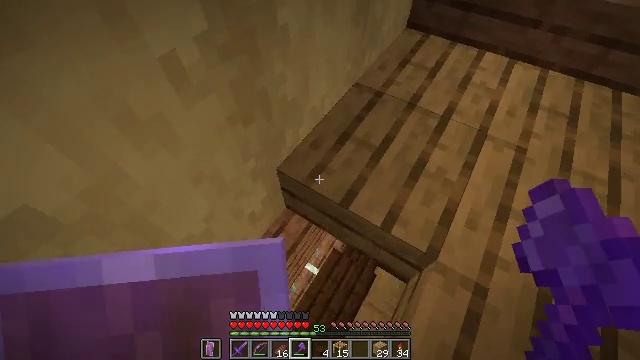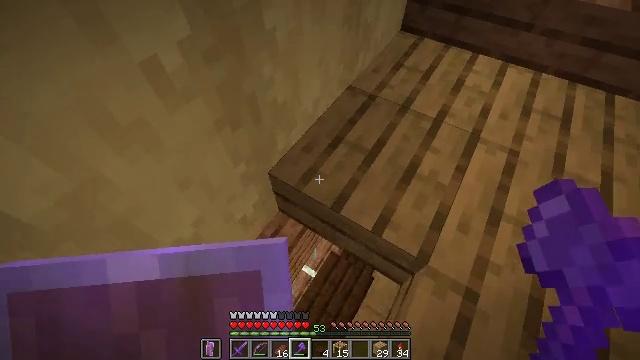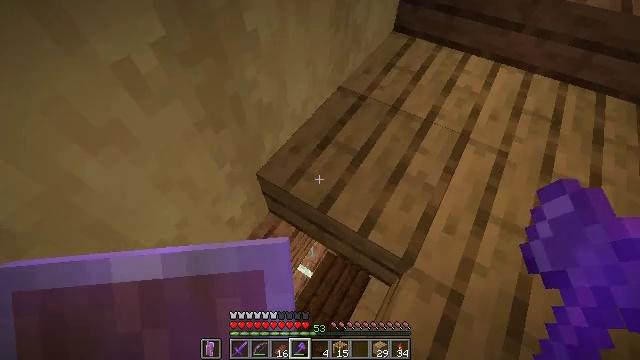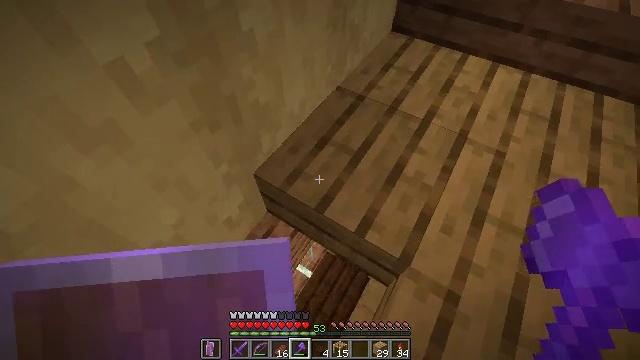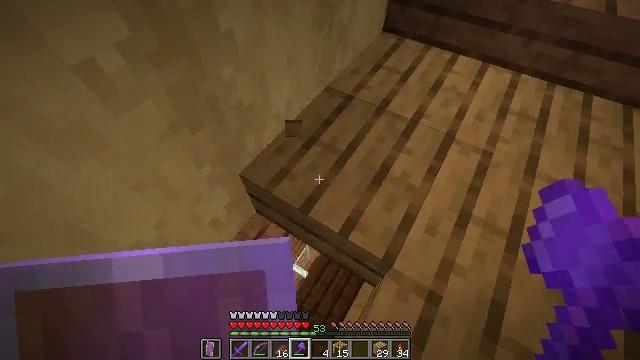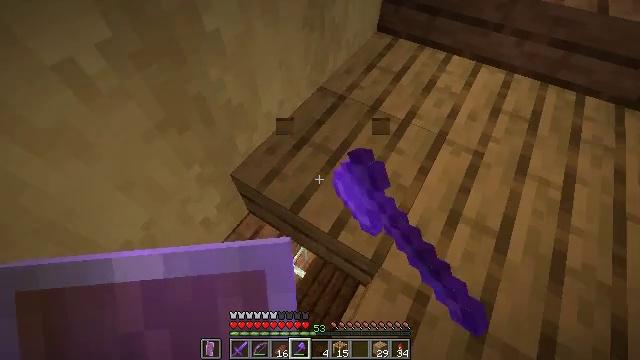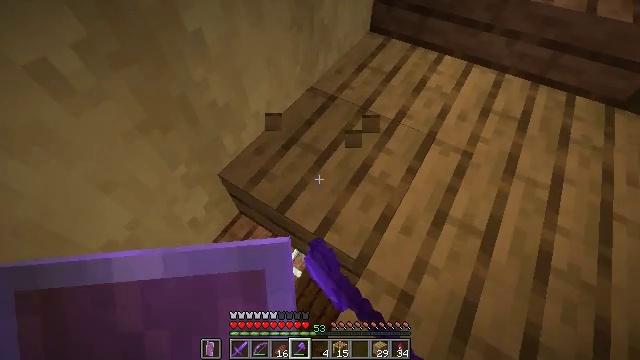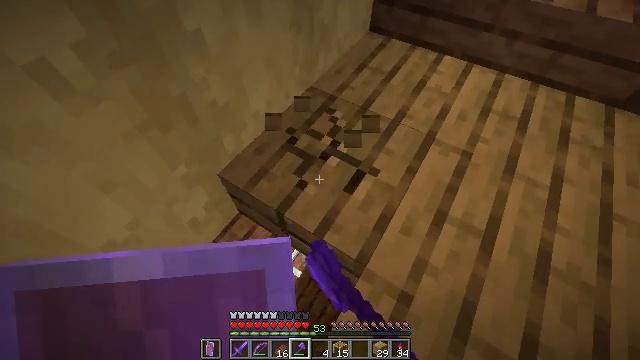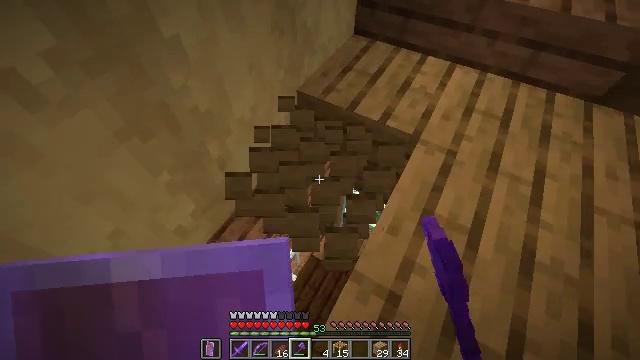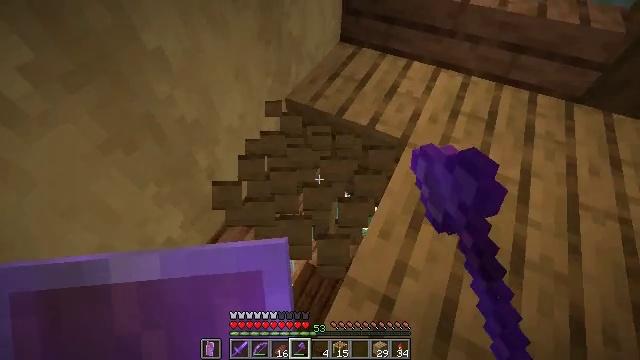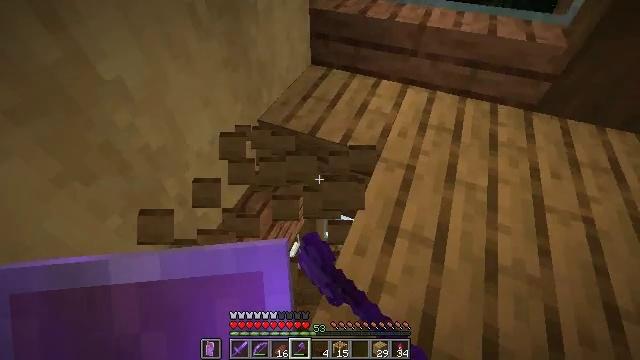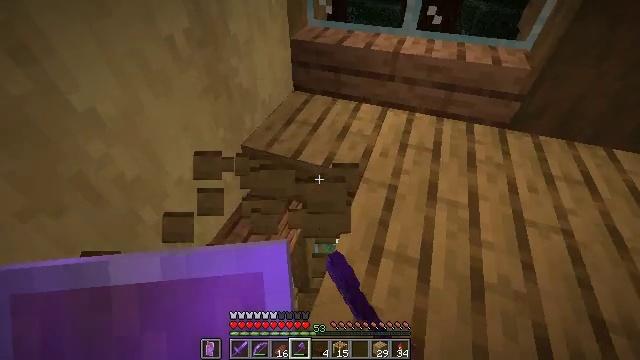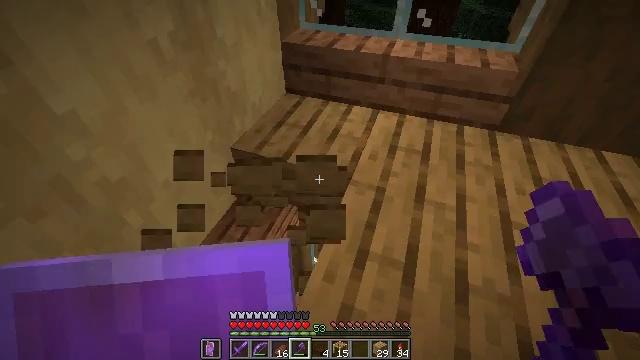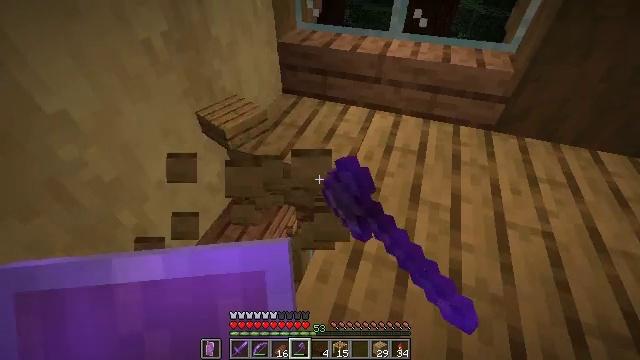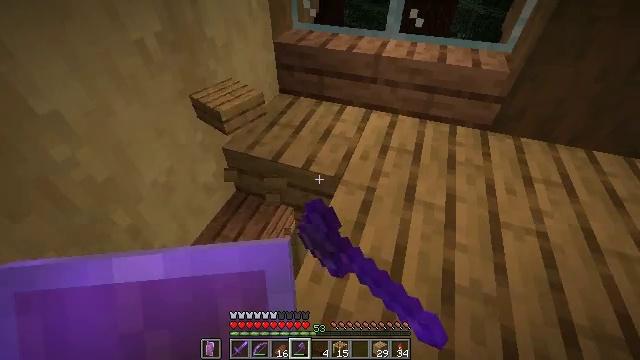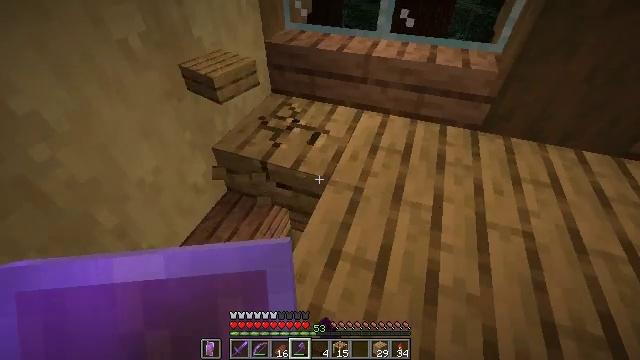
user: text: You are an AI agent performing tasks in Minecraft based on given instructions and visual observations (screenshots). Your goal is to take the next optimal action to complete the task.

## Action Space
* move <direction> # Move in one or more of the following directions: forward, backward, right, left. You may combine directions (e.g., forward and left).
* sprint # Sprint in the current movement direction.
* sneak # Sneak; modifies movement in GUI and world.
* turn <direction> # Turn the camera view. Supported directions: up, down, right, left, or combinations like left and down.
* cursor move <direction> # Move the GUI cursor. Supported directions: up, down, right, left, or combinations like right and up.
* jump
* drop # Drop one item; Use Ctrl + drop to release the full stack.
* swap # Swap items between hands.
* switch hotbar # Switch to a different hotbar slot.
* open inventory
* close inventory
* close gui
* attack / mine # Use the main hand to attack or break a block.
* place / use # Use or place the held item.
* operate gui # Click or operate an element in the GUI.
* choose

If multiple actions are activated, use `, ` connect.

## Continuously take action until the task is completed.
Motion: motion action
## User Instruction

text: Reclaim the oak slab from a structure.
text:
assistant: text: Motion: move right, sneak
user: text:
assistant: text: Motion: move right, sneak
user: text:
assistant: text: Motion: move right, sneak
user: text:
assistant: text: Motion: move right, sneak, attack / mine
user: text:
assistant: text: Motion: move right, sneak, attack / mine
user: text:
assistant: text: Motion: sneak, attack / mine
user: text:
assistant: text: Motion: sneak, attack / mine
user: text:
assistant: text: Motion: move right, sneak, turn right, attack / mine
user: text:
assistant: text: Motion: move right, sneak, turn right and up, attack / mine
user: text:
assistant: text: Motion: move right, sneak, turn right and up, attack / mine
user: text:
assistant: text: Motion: move right, sneak, turn right and up, attack / mine
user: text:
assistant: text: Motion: move right, sneak, attack / mine
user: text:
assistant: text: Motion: move right, sneak, attack / mine
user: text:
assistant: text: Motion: move right, sneak, attack / mine
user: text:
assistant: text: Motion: move right, sneak, attack / mine
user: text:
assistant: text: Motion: move right, sneak, attack / mine
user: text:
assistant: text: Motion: move right, sneak, attack / mine
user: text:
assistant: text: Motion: move right, sneak, attack / mine
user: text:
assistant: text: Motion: move right, sneak, turn right, attack / mine
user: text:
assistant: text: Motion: move right, sneak, turn right, attack / mine
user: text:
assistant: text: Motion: move right, sneak, attack / mine
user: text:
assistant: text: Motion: move right, sneak, turn right, attack / mine
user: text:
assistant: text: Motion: move right, sneak, attack / mine
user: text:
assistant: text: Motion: move right, sneak, attack / mine
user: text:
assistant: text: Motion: move right, sneak, turn right, attack / mine
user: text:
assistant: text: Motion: move right, sneak, turn right, attack / mine
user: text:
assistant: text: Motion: move right, sneak, turn right, attack / mine
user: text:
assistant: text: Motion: move right, sneak, turn right, attack / mine
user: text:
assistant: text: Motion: move right, sneak, attack / mine
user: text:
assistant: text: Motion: move right, sneak, attack / mine